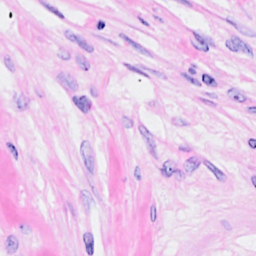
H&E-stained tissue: Breast